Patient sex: F
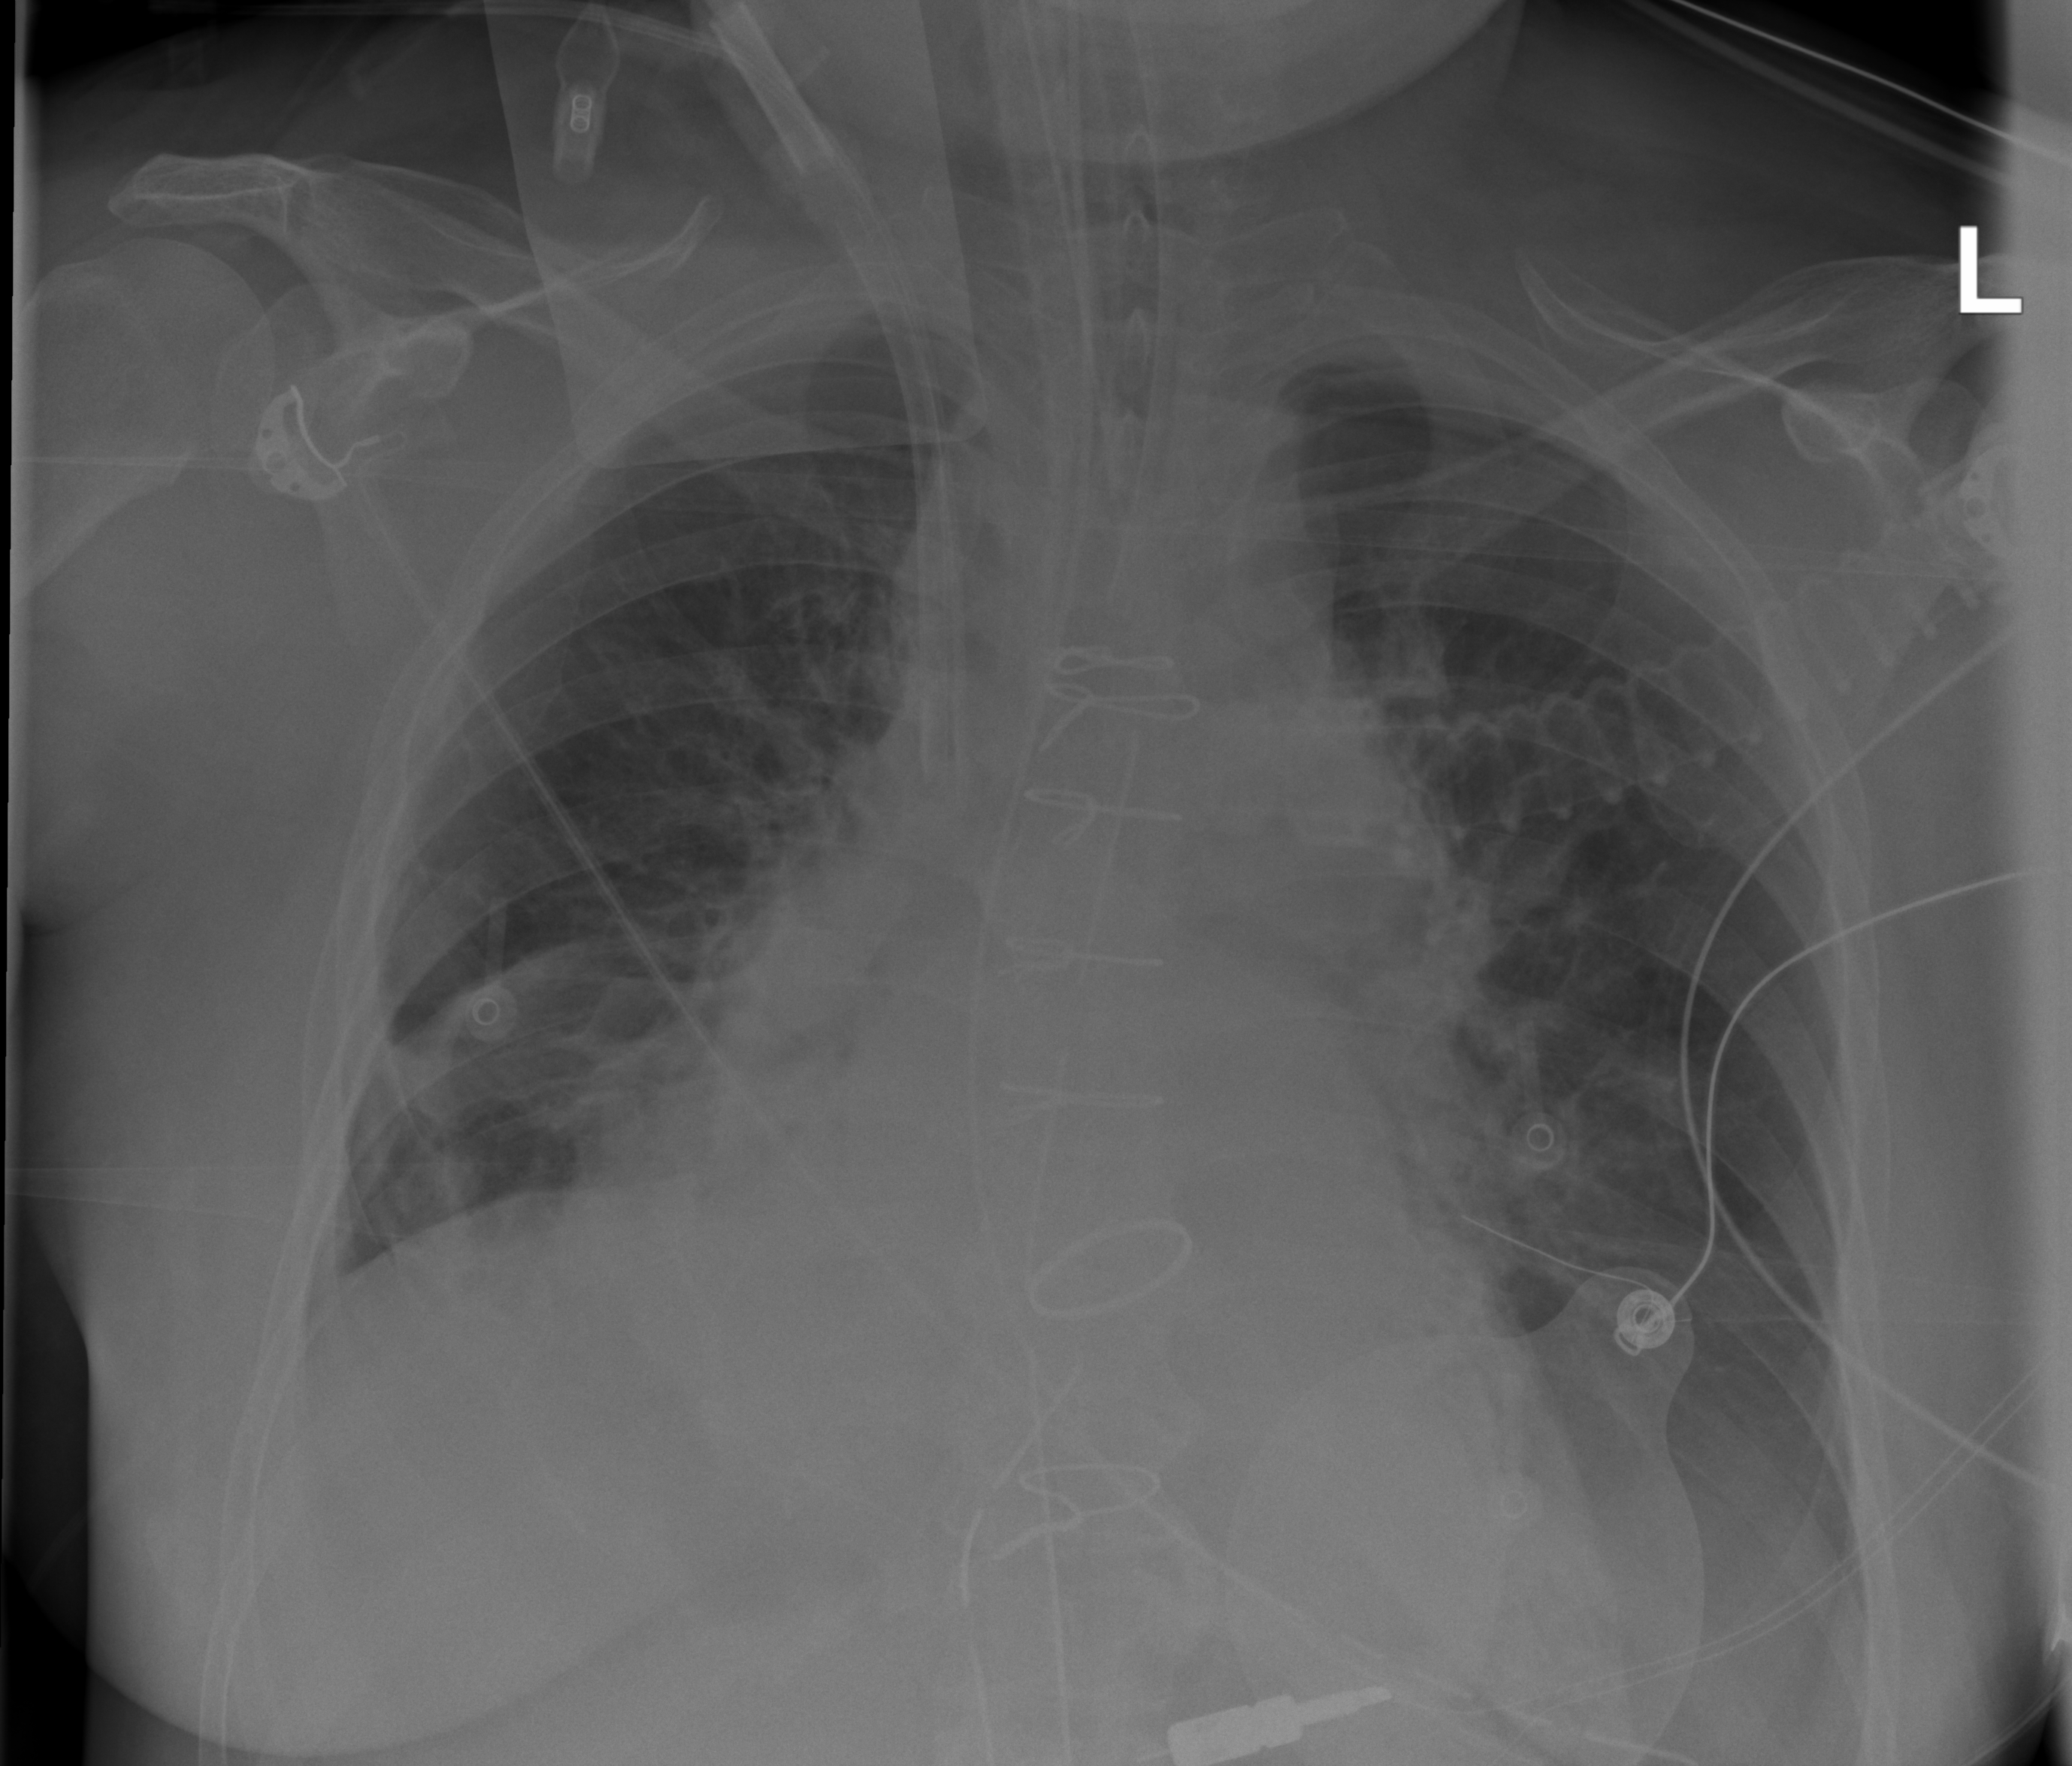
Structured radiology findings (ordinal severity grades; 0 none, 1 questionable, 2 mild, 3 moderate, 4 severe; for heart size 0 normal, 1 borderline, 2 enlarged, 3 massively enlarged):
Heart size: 2
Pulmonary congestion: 2
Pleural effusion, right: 0
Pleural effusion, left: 2
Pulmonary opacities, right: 0
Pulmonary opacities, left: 0
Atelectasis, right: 2
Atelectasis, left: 2